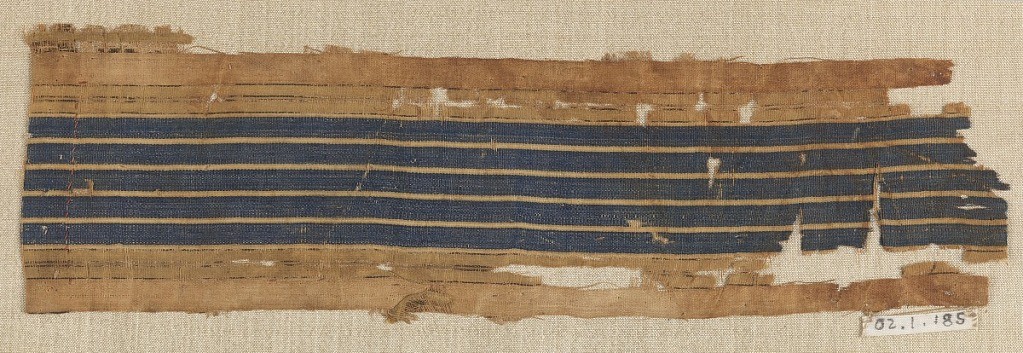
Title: Fragment
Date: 13th century
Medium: linen, silk Technique: plain weave
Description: Striped cloth.